Question: I need your help with image display inside comment box. When ever characters of the comments exceeds a certain number instead of it to wrap round the image to the left, it actually gives the appearance in the picture below. How can I fix this?
'''
#comment img.floatright {
float:right;
padding: 1px;
clear:left;
}
'''

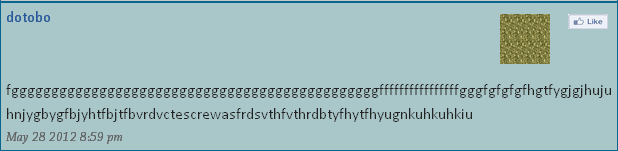
Answer: Another option would be add the following style to the content that you want to wrap:
'''
word-wrap: break-word;
overflow: hidden;
'''
The word-wrap setting will allow the word to be wrapped despite its length. The overflow setting will cause it to be cut off at the end of the available space in browsers which don't recognize word-wrap.
Example: <URL>